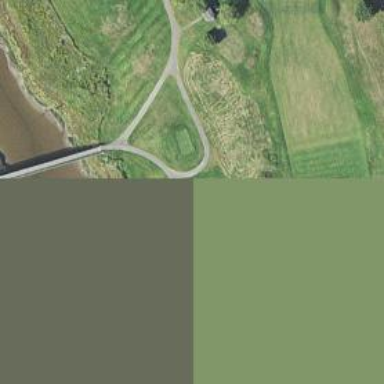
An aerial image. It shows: Pathway for golfing.